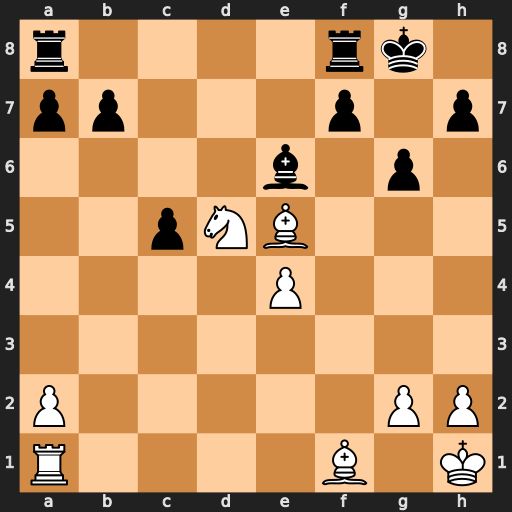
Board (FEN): r4rk1/pp3p1p/4b1p1/2pNB3/4P3/8/P5PP/R4B1K
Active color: w
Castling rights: -
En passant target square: -
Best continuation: Ne7#